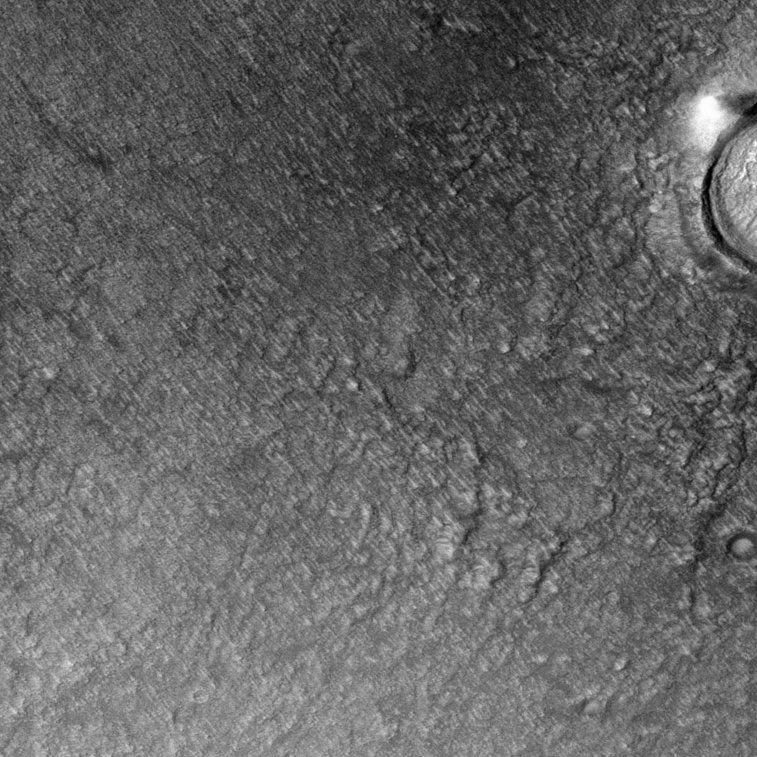
Label: dustdevil